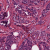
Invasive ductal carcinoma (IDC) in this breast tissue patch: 1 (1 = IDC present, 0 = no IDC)